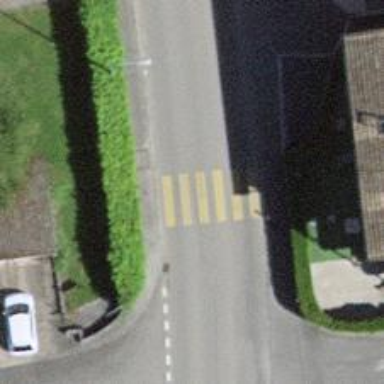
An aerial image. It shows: Marked zebra crossing on the road.